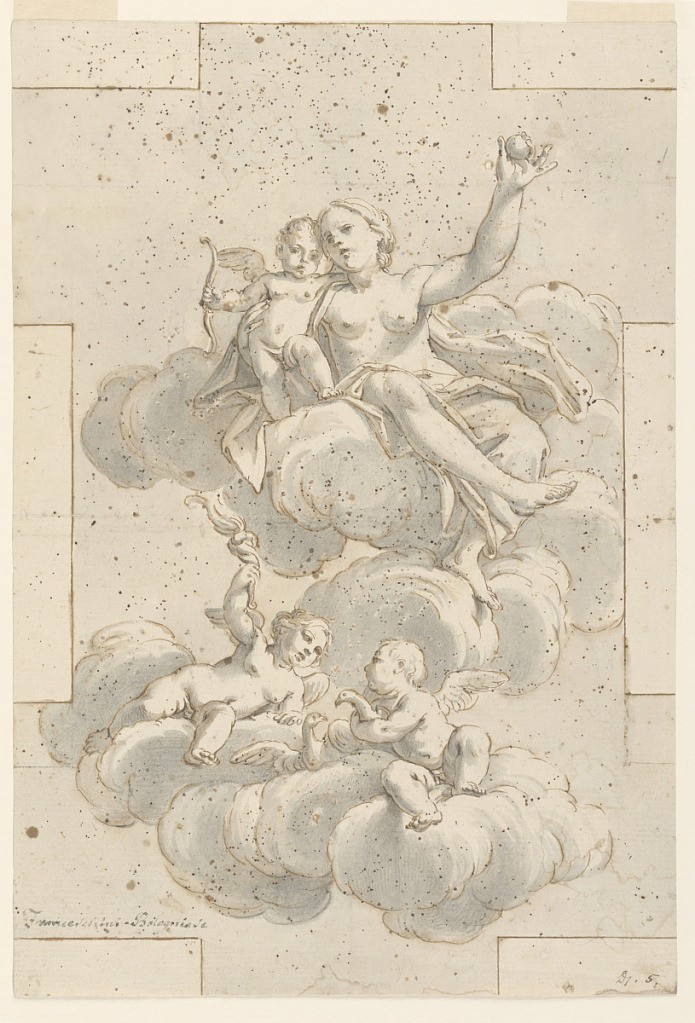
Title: Design for a Ceiling Painting, Venus, Cupid, and Putti
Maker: Marc Antonio Franceschini, Italian, 1648 – 1729
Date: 1700–29
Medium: Pen and ink, brush and black wash, charcoal on paper
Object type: Drawing
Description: Pairs of figures seated upon clouds. Above, Venus raises an orb and embraces Cupid. Below, a pair of putti--one putto holds a bird, another raises a torch. The background is outlined as a double cross.